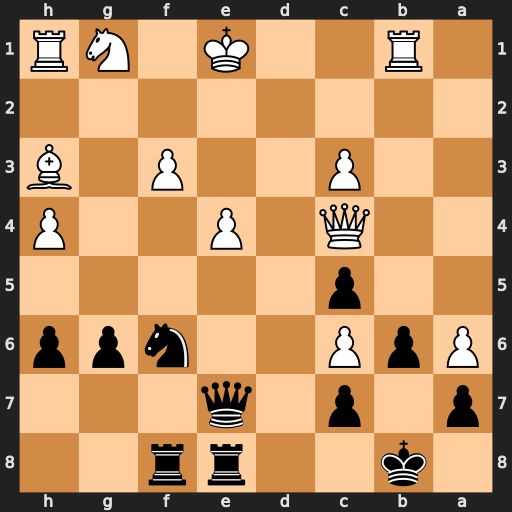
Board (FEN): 1k2rr2/p1p1q3/PpP2npp/2p5/2Q1P2P/2P2P1B/8/1R2K1NR
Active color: b
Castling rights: K
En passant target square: -
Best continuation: Nxe4 fxe4 Qxh4+ Kd2 Rxe4